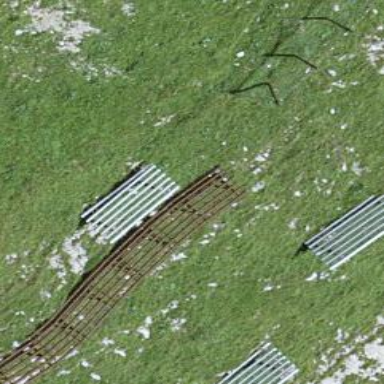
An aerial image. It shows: Snow fence that is man-made.